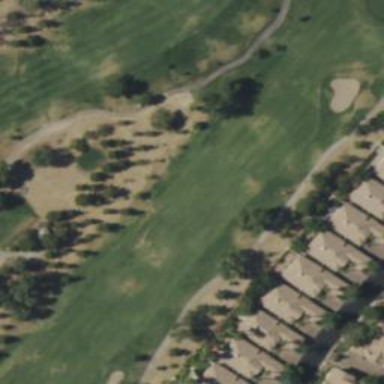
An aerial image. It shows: Area with grass used as rough in golf course.